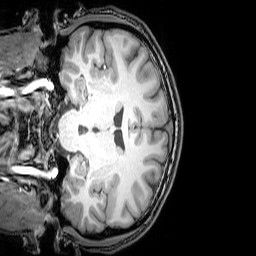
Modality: T1w
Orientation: coronal
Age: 24
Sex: male
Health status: healthy
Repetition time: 0.081 s
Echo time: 0.037 s